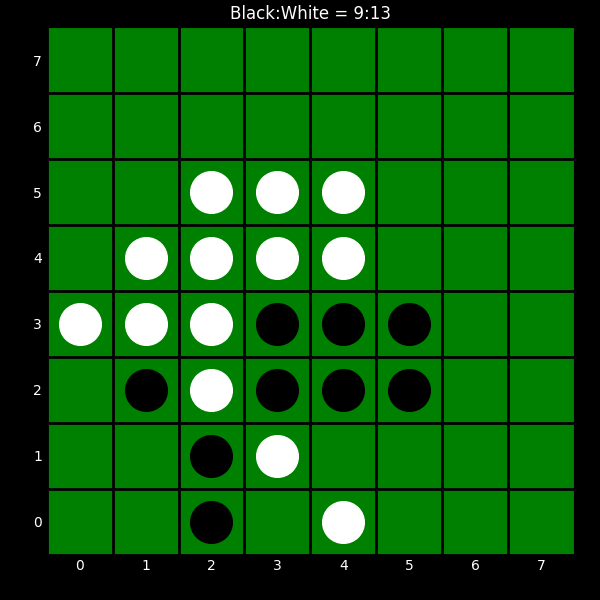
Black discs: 9
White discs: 13